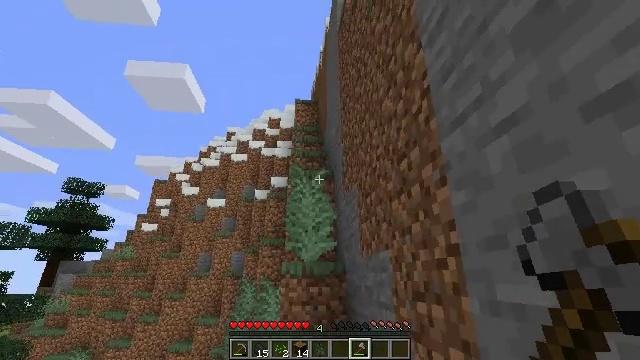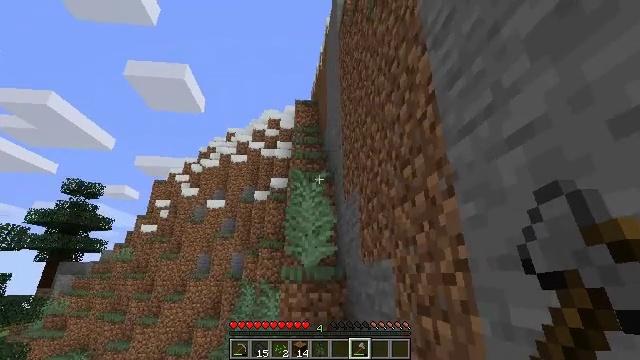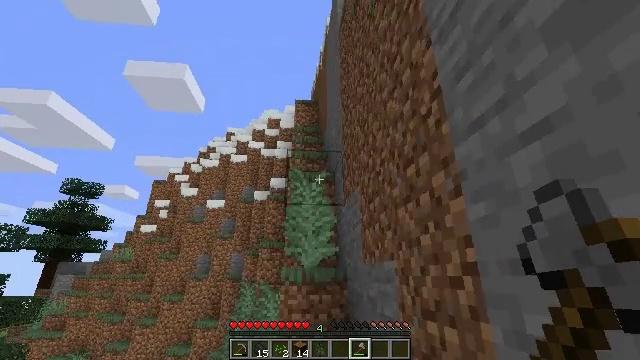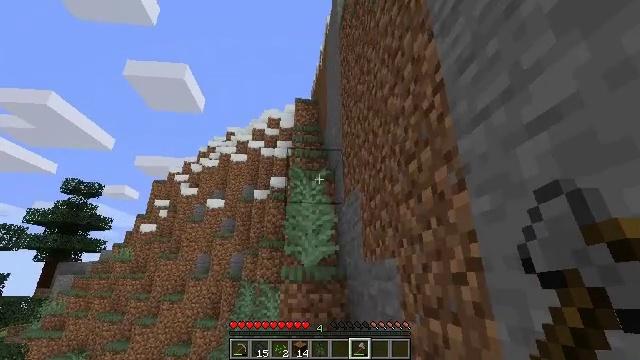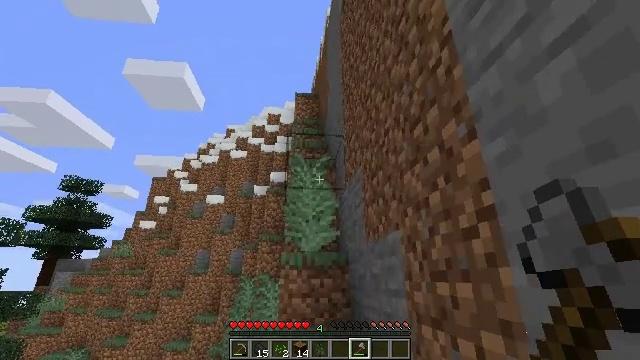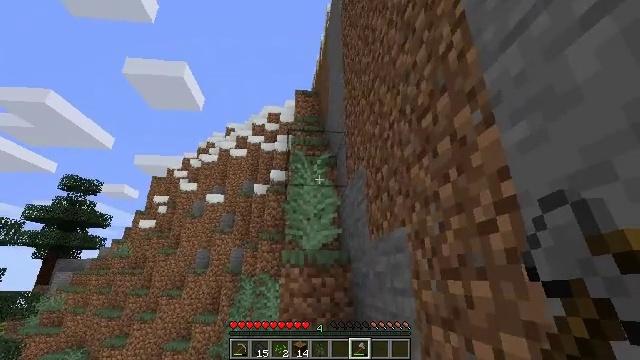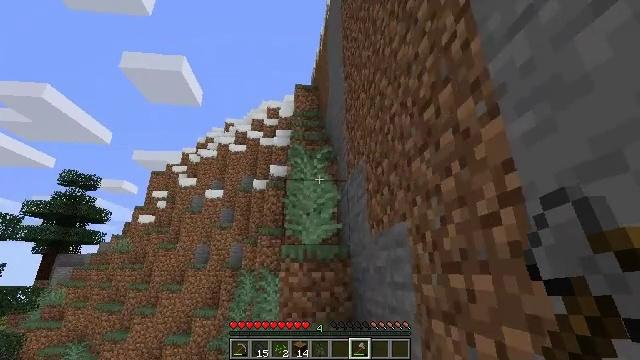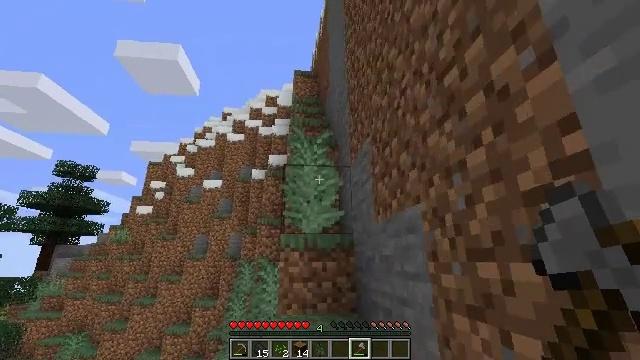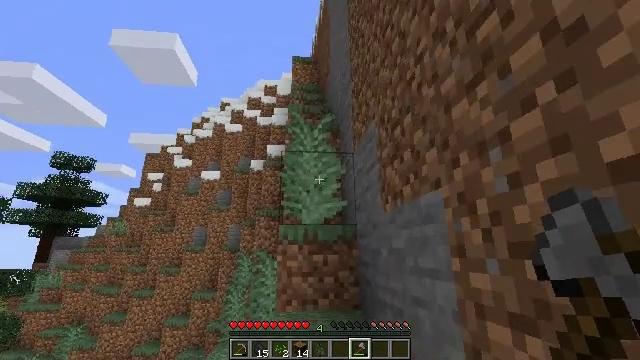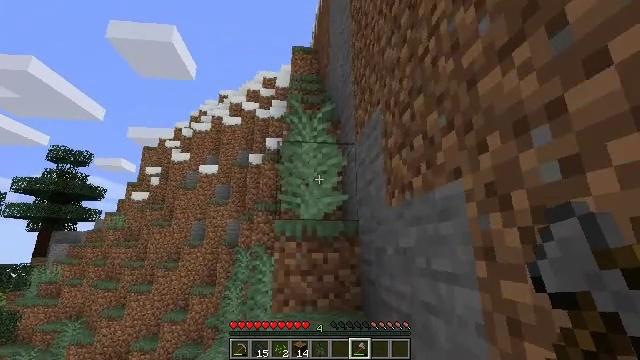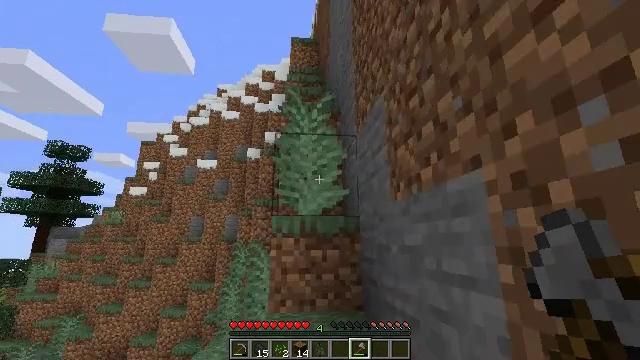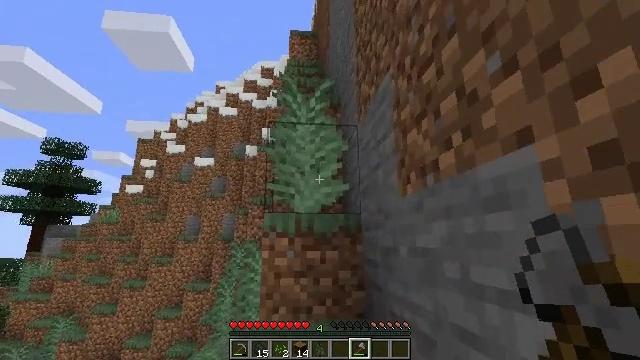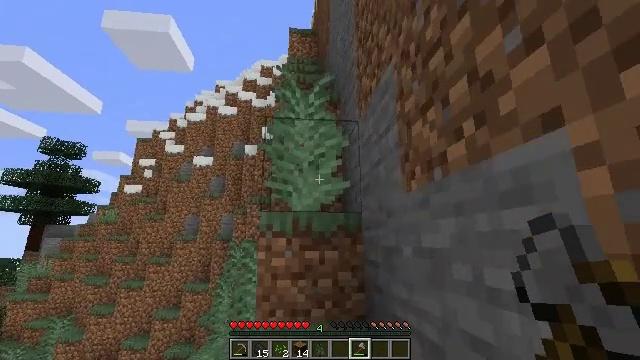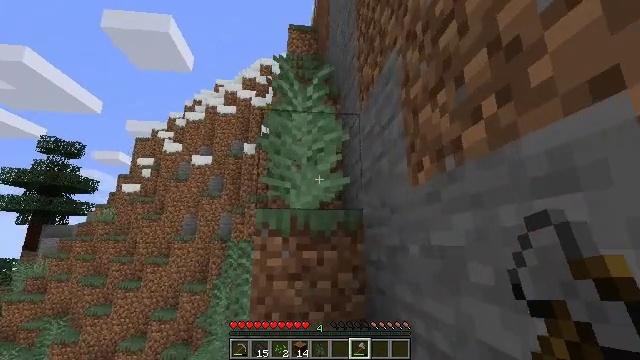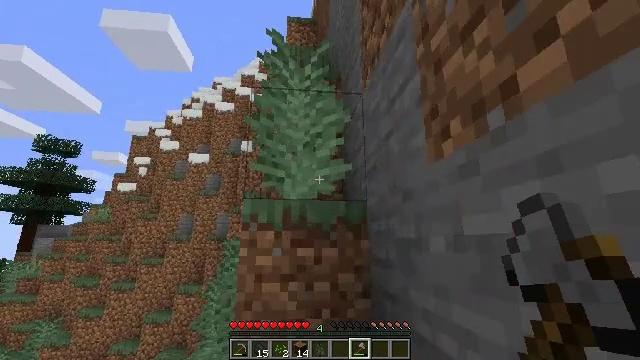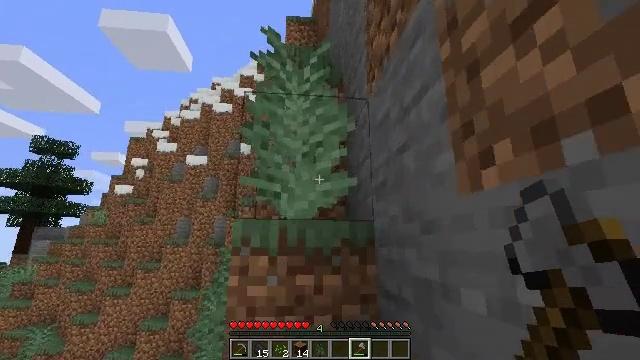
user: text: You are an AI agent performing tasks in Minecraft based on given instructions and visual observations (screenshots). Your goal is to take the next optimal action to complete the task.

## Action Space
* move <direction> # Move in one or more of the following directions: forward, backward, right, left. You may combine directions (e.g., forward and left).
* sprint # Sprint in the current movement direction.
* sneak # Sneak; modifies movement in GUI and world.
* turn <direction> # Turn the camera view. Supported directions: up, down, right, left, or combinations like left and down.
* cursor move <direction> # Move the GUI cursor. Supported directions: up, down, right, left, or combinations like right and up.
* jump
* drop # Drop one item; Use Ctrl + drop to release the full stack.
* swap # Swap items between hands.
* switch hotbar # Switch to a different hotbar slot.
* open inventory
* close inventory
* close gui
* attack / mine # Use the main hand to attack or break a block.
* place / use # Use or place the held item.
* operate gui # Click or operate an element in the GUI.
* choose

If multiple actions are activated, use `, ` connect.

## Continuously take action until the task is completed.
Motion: motion action
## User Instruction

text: Break the large fern to clear the space.
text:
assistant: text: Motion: move forward
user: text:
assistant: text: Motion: move forward
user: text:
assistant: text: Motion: move forward
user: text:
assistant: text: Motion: move forward
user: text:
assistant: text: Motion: move forward
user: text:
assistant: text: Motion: move forward, turn down
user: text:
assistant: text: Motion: move forward, turn down
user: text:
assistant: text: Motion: move forward, turn down
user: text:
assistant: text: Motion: move forward, turn down
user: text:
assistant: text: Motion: move forward
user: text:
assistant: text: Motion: move forward
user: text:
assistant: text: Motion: move forward
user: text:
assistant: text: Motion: move forward
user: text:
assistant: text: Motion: move forward
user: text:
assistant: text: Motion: move forward, jump
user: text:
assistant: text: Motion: move forward, jump
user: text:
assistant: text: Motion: move forward, jump
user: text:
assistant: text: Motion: move forward, jump
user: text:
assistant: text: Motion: move forward
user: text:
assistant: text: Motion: move forward
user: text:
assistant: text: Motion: move forward
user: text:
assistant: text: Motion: move forward
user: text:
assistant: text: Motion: move forward, turn left, jump
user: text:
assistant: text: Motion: move forward, turn left, jump
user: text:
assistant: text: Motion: move forward, jump
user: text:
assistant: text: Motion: move forward, jump
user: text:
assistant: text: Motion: move forward
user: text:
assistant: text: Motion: move forward
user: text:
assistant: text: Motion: move forward
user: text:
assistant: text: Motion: move forward